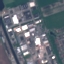
Land use / land cover: Industrial